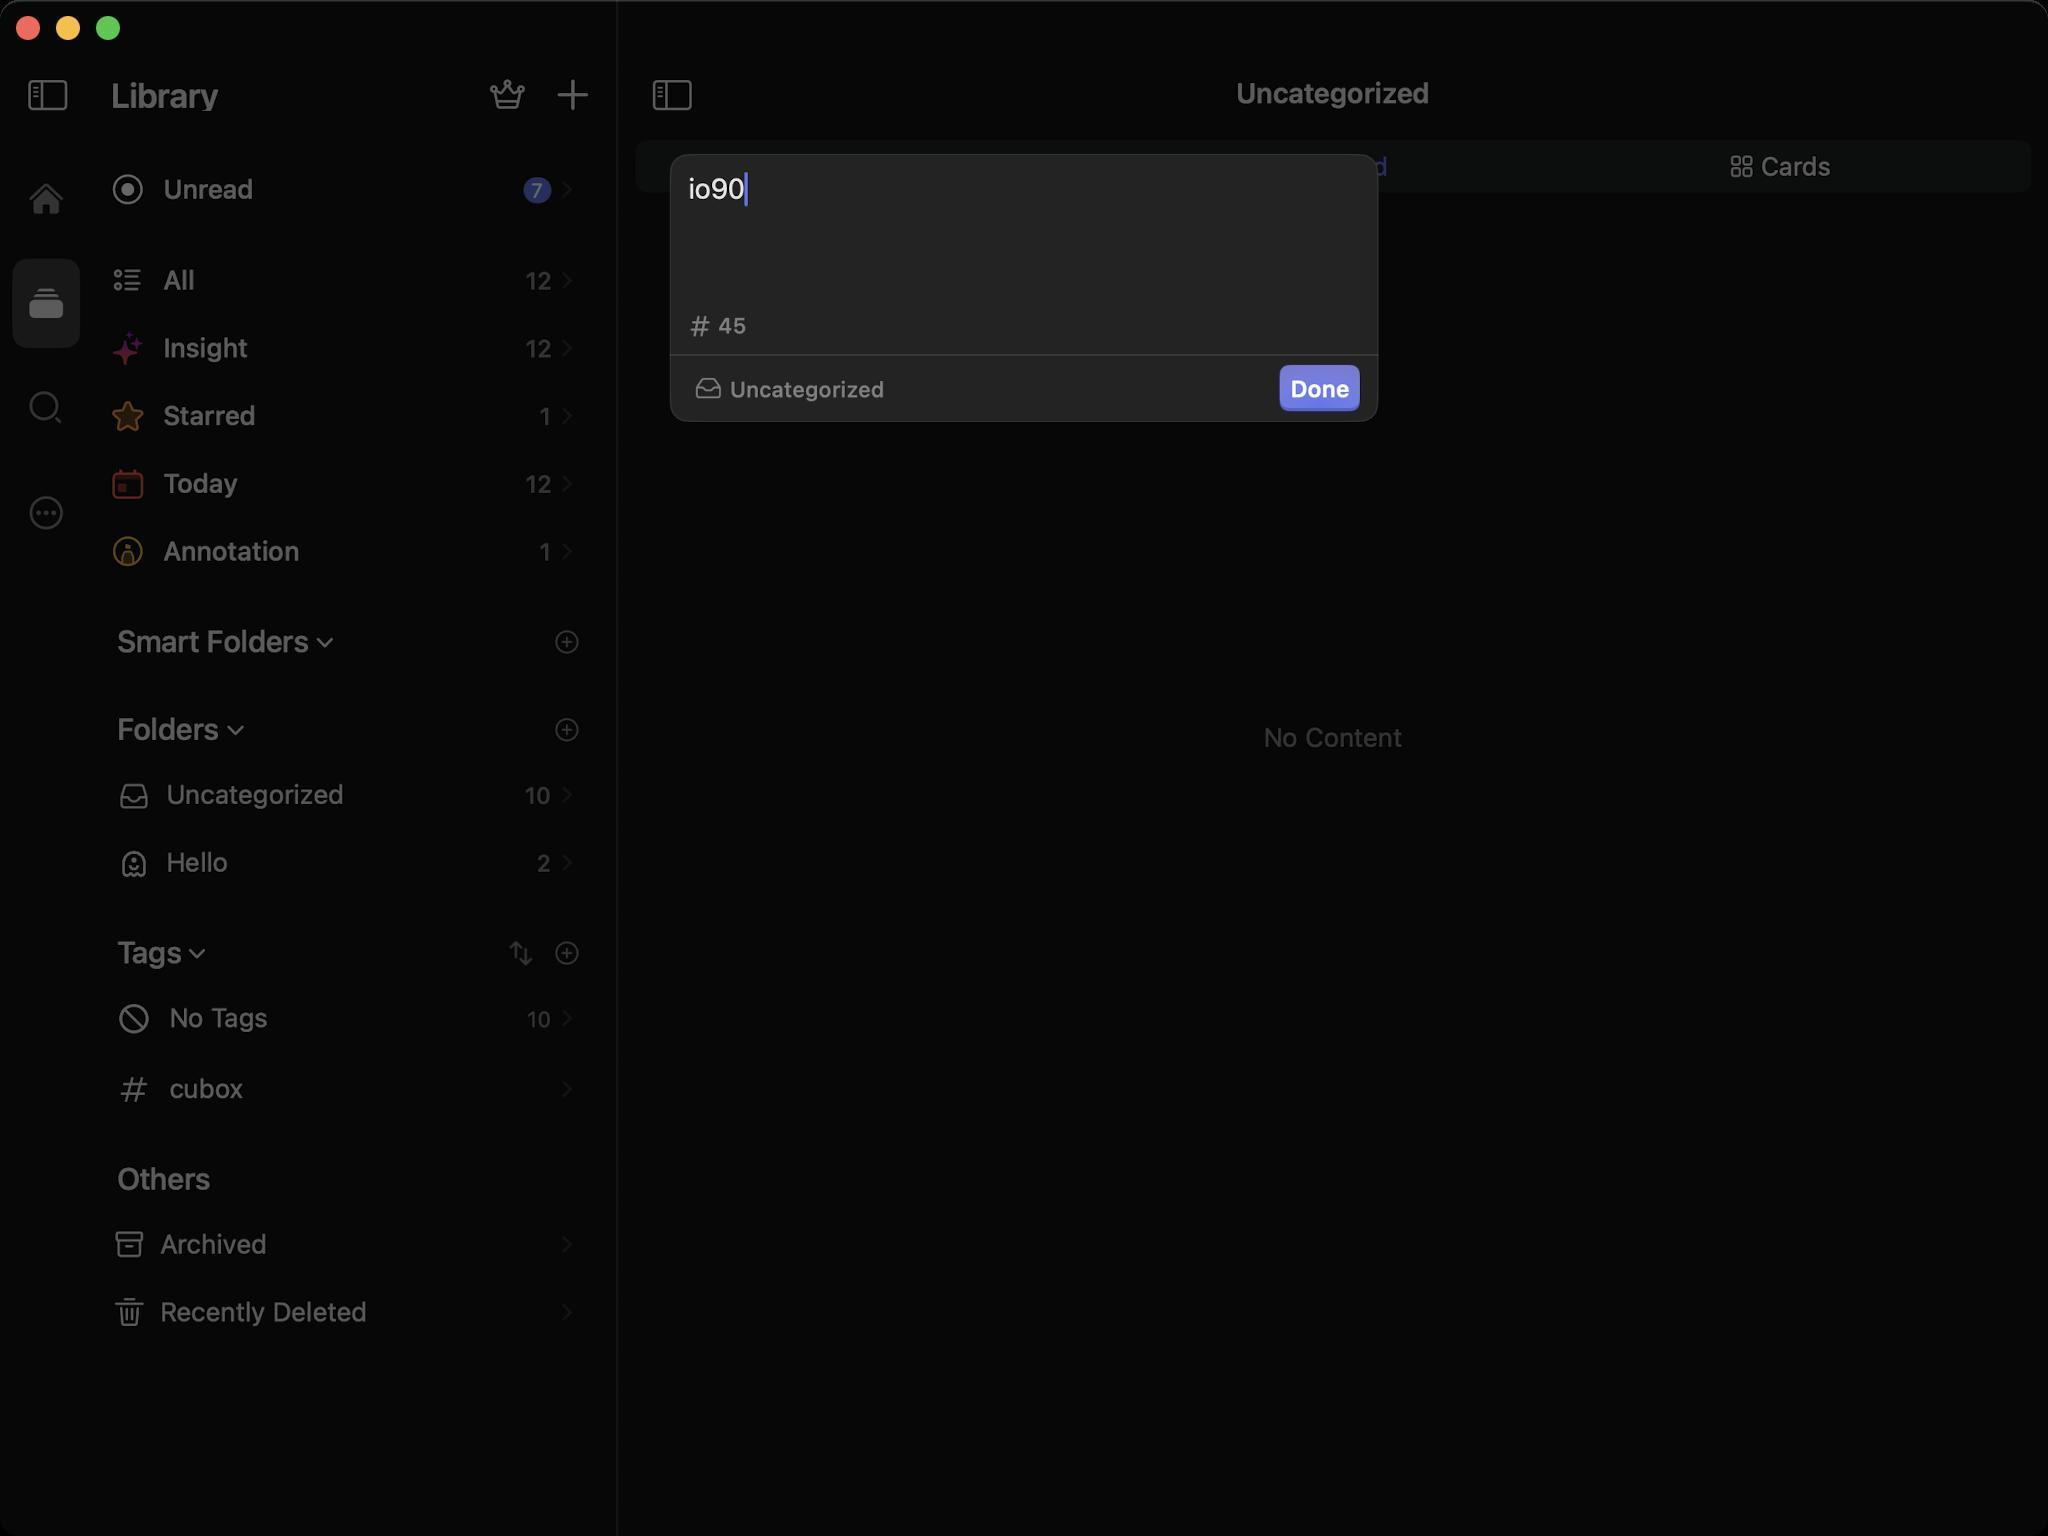
Accessibility tree:
{"name": "Cubox", "role": "AXWindow", "description": null, "role_description": "standard window", "value": null, "position": "351.00;95.00", "size": "1024;768", "children": [{"name": null, "role": "AXGroup", "description": null, "role_description": "group", "value": null, "position": "0.00;0.00", "size": "1024;768", "children": [{"name": null, "role": "AXGroup", "description": null, "role_description": "group", "value": null, "position": "0.00;0.00", "size": "1024;768", "children": [{"name": null, "role": "AXTextArea", "description": null, "role_description": "text entry area", "value": "io90", "position": "344.19;86.24", "size": "345;62", "children": []}, {"name": null, "role": "AXButton", "description": "45", "role_description": "button", "value": null, "position": "344.19;154.77", "size": "336;15", "children": []}, {"name": null, "role": "AXButton", "description": null, "role_description": "button", "value": null, "position": "341.11;183.26", "size": "109;22", "children": []}, {"name": null, "role": "AXStaticText", "description": "Done", "role_description": "text", "value": null, "position": "645.26;187.11", "size": "30;15", "children": []}]}, {"name": null, "role": "AXGroup", "description": null, "role_description": "group", "value": null, "position": "0.00;0.00", "size": "1024;768", "children": [{"name": null, "role": "AXGroup", "description": null, "role_description": "group", "value": null, "position": "-77.00;0.00", "size": "385;768", "children": [{"name": null, "role": "AXGroup", "description": null, "role_description": "Nav bar", "value": null, "position": "-77.00;27.72", "size": "385;38", "children": [{"name": null, "role": "AXButton", "description": "Hide Sidebar", "role_description": "button", "value": null, "position": "3.85;30.03", "size": "40;34", "children": []}, {"name": null, "role": "AXButton", "description": "Library", "role_description": "button", "value": null, "position": "49.28;30.03", "size": "63;34", "children": []}, {"name": null, "role": "AXButton", "description": "crown", "role_description": "button", "value": null, "position": "244.86;38.50", "size": "18;18", "children": []}, {"name": null, "role": "AXButton", "description": "newCard", "role_description": "button", "value": null, "position": "277.97;38.50", "size": "18;18", "children": []}]}, {"name": null, "role": "AXGroup", "description": null, "role_description": "group", "value": null, "position": "-77.00;0.00", "size": "385;768", "children": [{"name": null, "role": "AXGroup", "description": null, "role_description": "group", "value": null, "position": "-77.00;0.00", "size": "385;768", "children": [{"name": null, "role": "AXGroup", "description": null, "role_description": "collection", "value": null, "position": "46.20;0.00", "size": "262;768", "children": [{"name": null, "role": "AXButton", "description": null, "role_description": "button", "value": null, "position": "58.52;66.22", "size": "23;12", "children": []}, {"name": null, "role": "AXStaticText", "description": "Unread", "role_description": "text", "value": "8", "position": "46.20;77.77", "size": "253;34", "children": []}, {"name": null, "role": "AXButton", "description": null, "role_description": "button", "value": null, "position": "58.52;111.65", "size": "23;12", "children": []}, {"name": null, "role": "AXStaticText", "description": "All", "role_description": "text", "value": "12", "position": "46.20;123.20", "size": "253;34", "children": []}, {"name": null, "role": "AXStaticText", "description": "Insight", "role_description": "text", "value": "12", "position": "46.20;157.08", "size": "253;34", "children": []}, {"name": null, "role": "AXStaticText", "description": "Starred", "role_description": "text", "value": "1", "position": "46.20;190.96", "size": "253;34", "children": []}, {"name": null, "role": "AXStaticText", "description": "Today", "role_description": "text", "value": "12", "position": "46.20;224.84", "size": "253;34", "children": []}, {"name": null, "role": "AXStaticText", "description": "Annotation", "role_description": "text", "value": "1", "position": "46.20;258.72", "size": "253;34", "children": []}, {"name": null, "role": "AXButton", "description": null, "role_description": "button", "value": null, "position": "58.52;292.60", "size": "109;44", "children": []}, {"name": null, "role": "AXButton", "description": null, "role_description": "button", "value": null, "position": "272.58;292.60", "size": "27;44", "children": []}, {"name": null, "role": "AXStaticText", "description": "Smart Folders", "role_description": "text", "value": null, "position": "58.52;311.08", "size": "96;19", "children": []}, {"name": null, "role": "AXButton", "description": null, "role_description": "button", "value": null, "position": "58.52;336.49", "size": "64;44", "children": []}, {"name": null, "role": "AXButton", "description": null, "role_description": "button", "value": null, "position": "272.58;336.49", "size": "27;44", "children": []}, {"name": null, "role": "AXStaticText", "description": "Folders", "role_description": "text", "value": null, "position": "58.52;354.97", "size": "51;19", "children": []}, {"name": null, "role": "AXStaticText", "description": "", "role_description": "text", "value": "10", "position": "46.20;380.38", "size": "253;34", "children": []}, {"name": null, "role": "AXStaticText", "description": "Hello", "role_description": "text", "value": "2", "position": "46.20;414.26", "size": "253;34", "children": []}, {"name": null, "role": "AXButton", "description": null, "role_description": "button", "value": null, "position": "58.52;448.14", "size": "45;44", "children": []}, {"name": null, "role": "AXButton", "description": null, "role_description": "button", "value": null, "position": "241.78;448.14", "size": "31;44", "children": []}, {"name": null, "role": "AXButton", "description": null, "role_description": "button", "value": null, "position": "272.58;448.14", "size": "27;44", "children": []}, {"name": null, "role": "AXStaticText", "description": "Tags", "role_description": "text", "value": null, "position": "58.52;466.62", "size": "32;19", "children": []}, {"name": null, "role": "AXGroup", "description": null, "role_description": "group", "value": null, "position": "46.20;492.03", "size": "253;34", "children": [{"name": null, "role": "AXStaticText", "description": "No Tags", "role_description": "text", "value": null, "position": "84.70;501.27", "size": "50;15", "children": []}, {"name": null, "role": "AXStaticText", "description": "10", "role_description": "text", "value": null, "position": "263.34;502.81", "size": "12;13", "children": []}]}, {"name": null, "role": "AXStaticText", "description": "cubox", "role_description": "text", "value": null, "position": "46.20;527.45", "size": "253;34", "children": []}, {"name": null, "role": "AXButton", "description": null, "role_description": "button", "value": null, "position": "58.52;561.33", "size": "60;44", "children": []}, {"name": null, "role": "AXStaticText", "description": "Others", "role_description": "text", "value": null, "position": "58.52;579.81", "size": "47;19", "children": []}, {"name": null, "role": "AXGroup", "description": null, "role_description": "group", "value": null, "position": "46.20;605.22", "size": "253;34", "children": [{"name": null, "role": "AXStaticText", "description": "Archived", "role_description": "text", "value": null, "position": "80.08;614.46", "size": "177;15", "children": []}]}, {"name": null, "role": "AXGroup", "description": null, "role_description": "group", "value": null, "position": "46.20;639.10", "size": "253;34", "children": [{"name": null, "role": "AXStaticText", "description": "Recently Deleted", "role_description": "text", "value": null, "position": "80.08;648.34", "size": "177;15", "children": []}]}]}, {"name": null, "role": "AXButton", "description": "tabbar0", "role_description": "button", "value": null, "position": "6.16;77.00", "size": "34;45", "children": []}, {"name": null, "role": "AXButton", "description": "tabbar1", "role_description": "button", "value": null, "position": "6.16;129.36", "size": "34;45", "children": []}, {"name": null, "role": "AXButton", "description": "tabbar2", "role_description": "button", "value": null, "position": "6.16;181.72", "size": "34;45", "children": []}, {"name": null, "role": "AXButton", "description": "setting", "role_description": "button", "value": null, "position": "6.16;234.08", "size": "34;45", "children": []}]}]}]}, {"name": null, "role": "AXSplitter", "description": null, "role_description": "splitter", "value": 30.07518768310547, "position": "308.00;0.00", "size": "1;768", "children": []}, {"name": null, "role": "AXGroup", "description": null, "role_description": "group", "value": null, "position": "309.15;0.00", "size": "715;768", "children": [{"name": null, "role": "AXGroup", "description": null, "role_description": "Nav bar", "value": null, "position": "309.15;27.72", "size": "715;38", "children": [{"name": null, "role": "AXButton", "description": "", "role_description": "button", "value": null, "position": "316.09;30.03", "size": "40;34", "children": []}, {"name": null, "role": "AXHeading", "description": "Uncategorized", "role_description": "heading", "value": null, "position": "617.93;38.50", "size": "97;16", "children": []}]}, {"name": null, "role": "AXGroup", "description": null, "role_description": "group", "value": null, "position": "309.15;0.00", "size": "715;768", "children": [{"name": null, "role": "AXGroup", "description": null, "role_description": "group", "value": null, "position": "309.15;0.00", "size": "715;768", "children": [{"name": null, "role": "AXGroup", "description": null, "role_description": "collection", "value": null, "position": "309.15;0.00", "size": "715;768", "children": [{"name": null, "role": "AXButton", "description": "Latest", "role_description": "button", "value": null, "position": "344.58;71.61", "size": "191;23", "children": []}, {"name": null, "role": "AXButton", "description": "Filtered", "role_description": "button", "value": null, "position": "570.96;71.61", "size": "191;23", "children": []}, {"name": null, "role": "AXButton", "description": "Cards", "role_description": "button", "value": null, "position": "797.34;71.61", "size": "191;23", "children": []}]}, {"name": null, "role": "AXStaticText", "description": "No Content", "role_description": "text", "value": null, "position": "631.78;361.13", "size": "70;15", "children": []}]}]}]}]}]}, {"name": null, "role": "AXButton", "description": null, "role_description": "close button", "value": null, "position": "7.00;6.00", "size": "14;16", "children": []}, {"name": null, "role": "AXButton", "description": null, "role_description": "full screen button", "value": null, "position": "47.00;6.00", "size": "14;16", "children": [{"name": null, "role": "AXGroup", "description": null, "role_description": "group", "value": null, "position": "47.00;6.00", "size": "14;16", "children": [{"name": null, "role": "AXGroup", "description": null, "role_description": "group", "value": null, "position": "47.00;6.00", "size": "14;16", "children": []}]}]}, {"name": null, "role": "AXButton", "description": null, "role_description": "minimize button", "value": null, "position": "27.00;6.00", "size": "14;16", "children": []}]}